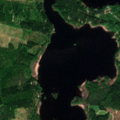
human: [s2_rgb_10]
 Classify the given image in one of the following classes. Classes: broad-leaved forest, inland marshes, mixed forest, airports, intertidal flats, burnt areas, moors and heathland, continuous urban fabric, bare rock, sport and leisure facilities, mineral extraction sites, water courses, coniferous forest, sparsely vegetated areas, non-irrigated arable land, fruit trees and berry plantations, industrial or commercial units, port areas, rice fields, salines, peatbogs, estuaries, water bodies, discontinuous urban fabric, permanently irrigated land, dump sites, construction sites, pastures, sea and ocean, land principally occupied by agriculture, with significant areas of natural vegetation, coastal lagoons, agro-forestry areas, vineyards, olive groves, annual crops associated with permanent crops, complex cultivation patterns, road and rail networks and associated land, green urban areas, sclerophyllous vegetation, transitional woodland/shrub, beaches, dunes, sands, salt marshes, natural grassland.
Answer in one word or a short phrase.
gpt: coniferous forest, mixed forest, transitional woodland/shrub, water bodies